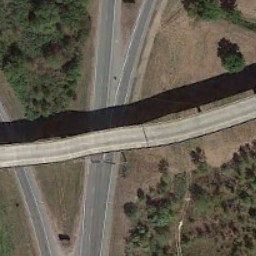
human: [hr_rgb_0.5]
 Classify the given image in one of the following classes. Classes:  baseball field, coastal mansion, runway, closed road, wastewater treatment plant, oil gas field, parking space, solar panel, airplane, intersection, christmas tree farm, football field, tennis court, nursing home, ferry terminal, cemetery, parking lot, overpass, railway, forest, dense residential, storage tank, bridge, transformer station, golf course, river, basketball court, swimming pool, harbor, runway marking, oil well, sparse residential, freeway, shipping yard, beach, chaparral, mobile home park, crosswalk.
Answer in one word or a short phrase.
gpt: overpass